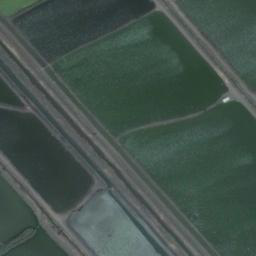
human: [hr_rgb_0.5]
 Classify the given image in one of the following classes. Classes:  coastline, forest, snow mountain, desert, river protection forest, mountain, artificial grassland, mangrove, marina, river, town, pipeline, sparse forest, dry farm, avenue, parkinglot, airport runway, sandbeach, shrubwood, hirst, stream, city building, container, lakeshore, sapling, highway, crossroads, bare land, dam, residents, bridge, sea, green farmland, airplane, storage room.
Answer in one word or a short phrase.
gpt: green farmland